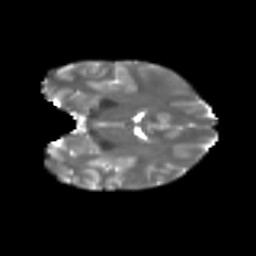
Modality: T2w
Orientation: coronal
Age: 35
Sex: female
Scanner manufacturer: ge
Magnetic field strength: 3 T
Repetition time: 7.8 s
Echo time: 0.0607 s